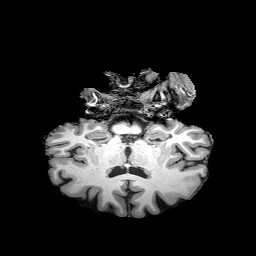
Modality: T1w
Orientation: sagittal
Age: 68
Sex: female
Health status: healthy